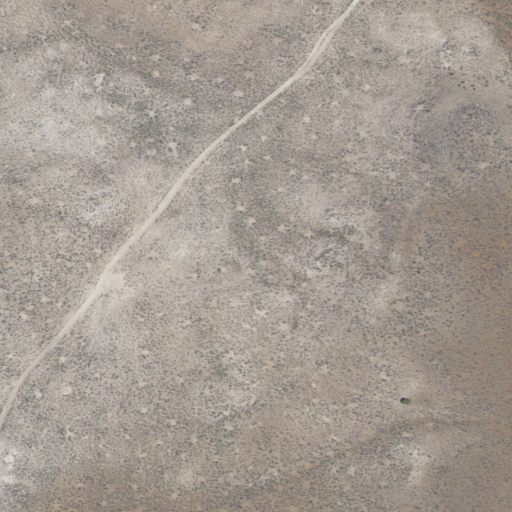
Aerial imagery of plain(s) in Idaho named Ben Mills Flat containing shrub and grassland